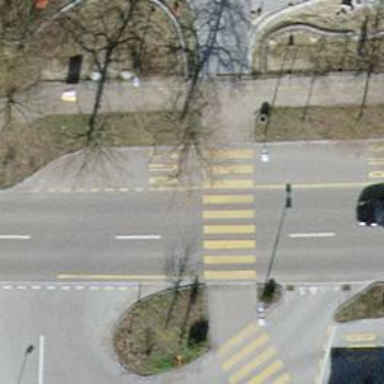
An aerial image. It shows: Zebra crossing at uncontrolled and marked intersection.